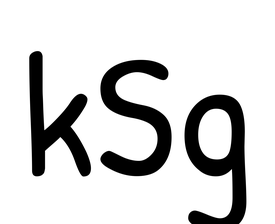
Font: PatrickHand-Regular